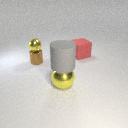
small brown metal cylinder to the left of large red rubber cube